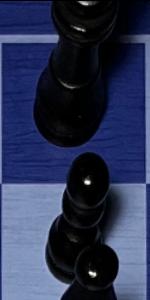
Label: Pawn_Black